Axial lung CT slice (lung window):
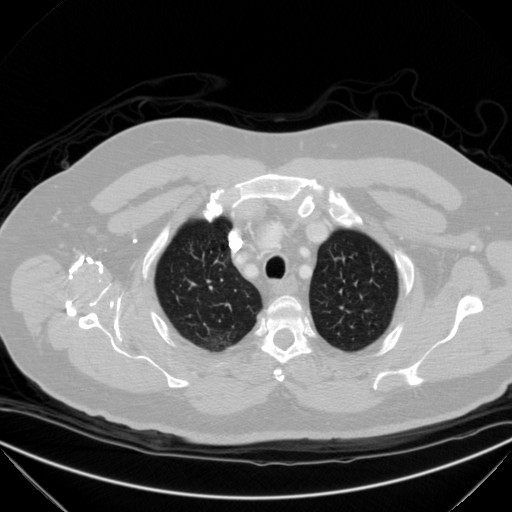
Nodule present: yes
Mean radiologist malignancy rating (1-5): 2.5